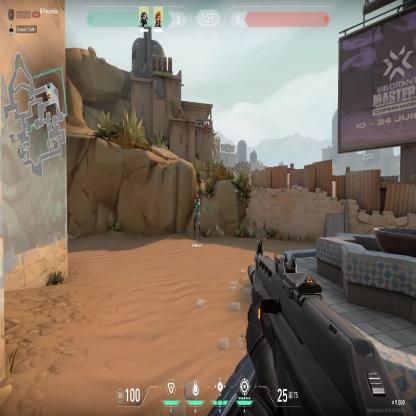
Label: teammate